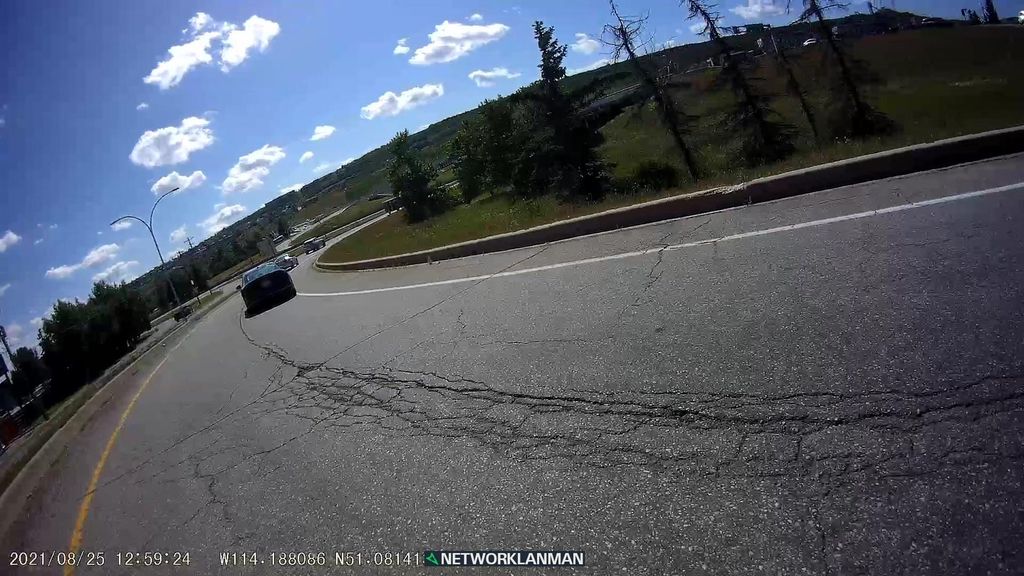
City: calgary